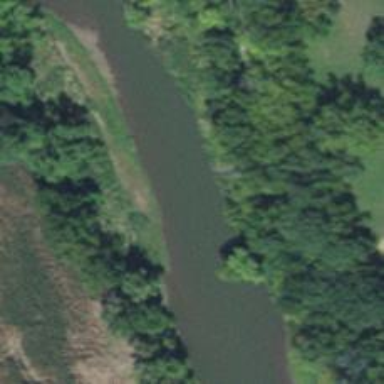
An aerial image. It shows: Beautiful river scene.